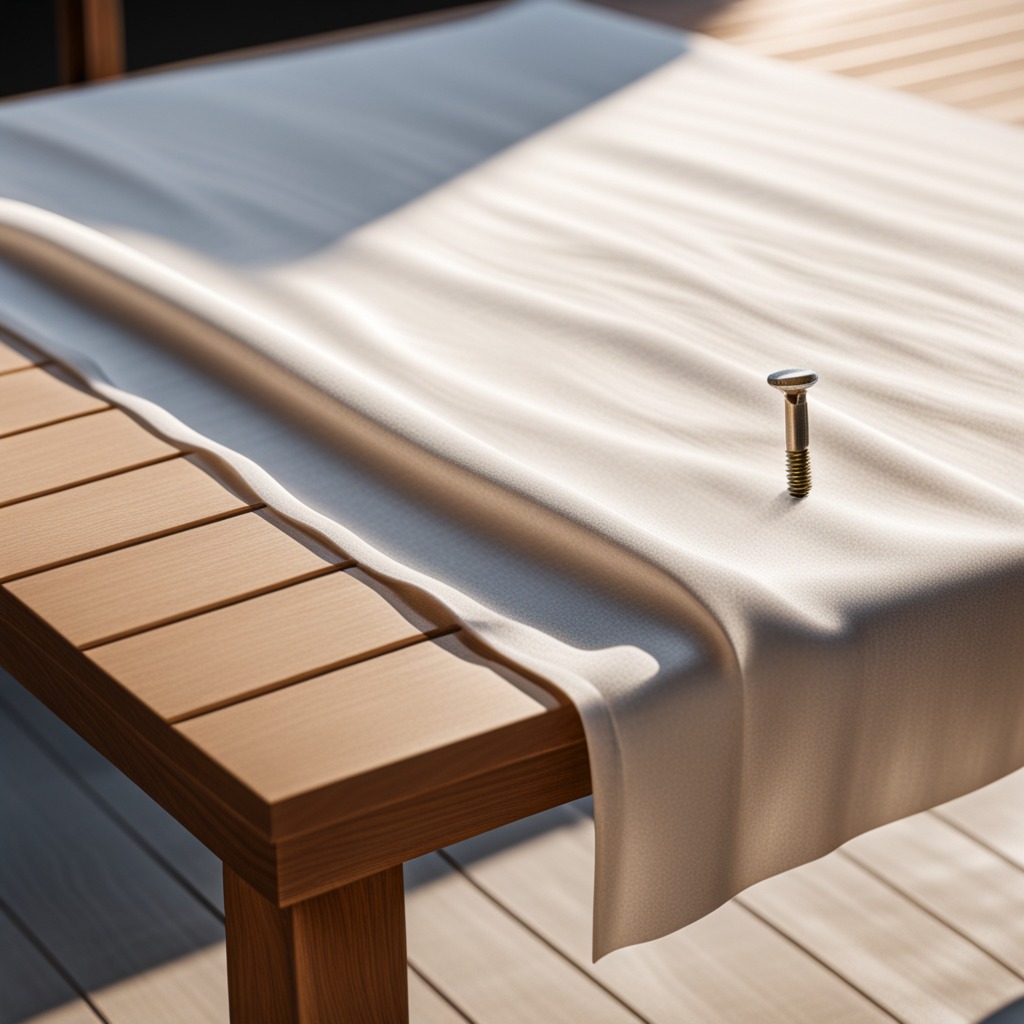
A metal screw lies on a wooden table in an outdoor workshop during daytime bright natural light soft shadows worn but beneath the cloth.